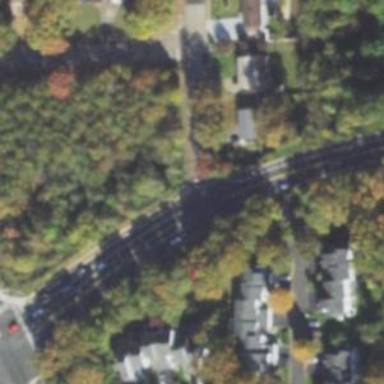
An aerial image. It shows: Stop road.